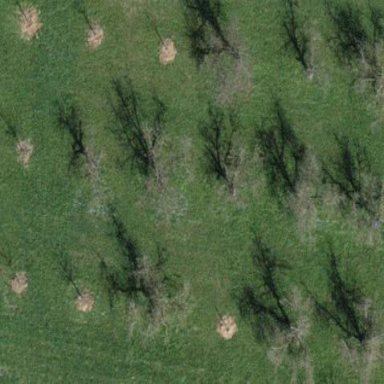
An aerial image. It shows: Orchard.